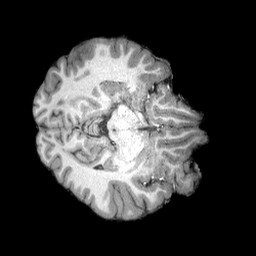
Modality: T1w
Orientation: axial
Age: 21
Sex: female